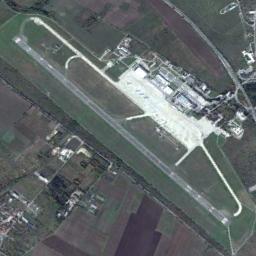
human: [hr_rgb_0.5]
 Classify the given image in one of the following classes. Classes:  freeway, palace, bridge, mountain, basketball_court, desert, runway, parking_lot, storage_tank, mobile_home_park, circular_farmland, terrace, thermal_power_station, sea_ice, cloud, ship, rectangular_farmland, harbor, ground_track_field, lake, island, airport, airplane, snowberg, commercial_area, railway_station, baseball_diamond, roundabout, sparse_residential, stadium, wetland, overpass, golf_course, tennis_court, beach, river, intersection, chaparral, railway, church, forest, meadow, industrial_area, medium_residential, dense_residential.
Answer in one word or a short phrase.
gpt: airport